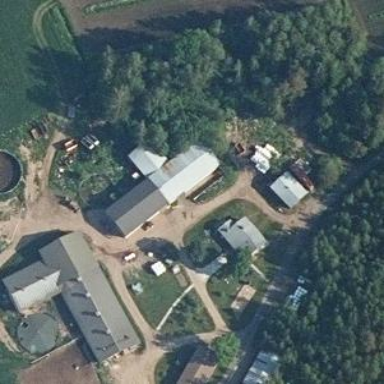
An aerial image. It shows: Farm auxiliary building.